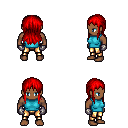
a pixel art fantasy rpg character, male body template, human, dark skin, teal sleeveless shirt, gold greaves, red unkempt hairstyle, metal gloves, four views (front, back, left, right), 2x2 character sprite sheet, small pixel art, hard edges, no anti-aliasing